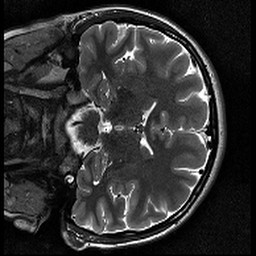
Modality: T2w
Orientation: coronal
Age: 18
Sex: female
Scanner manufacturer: siemens
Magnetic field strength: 3 T
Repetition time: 11.39 s
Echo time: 0.09 s